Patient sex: F
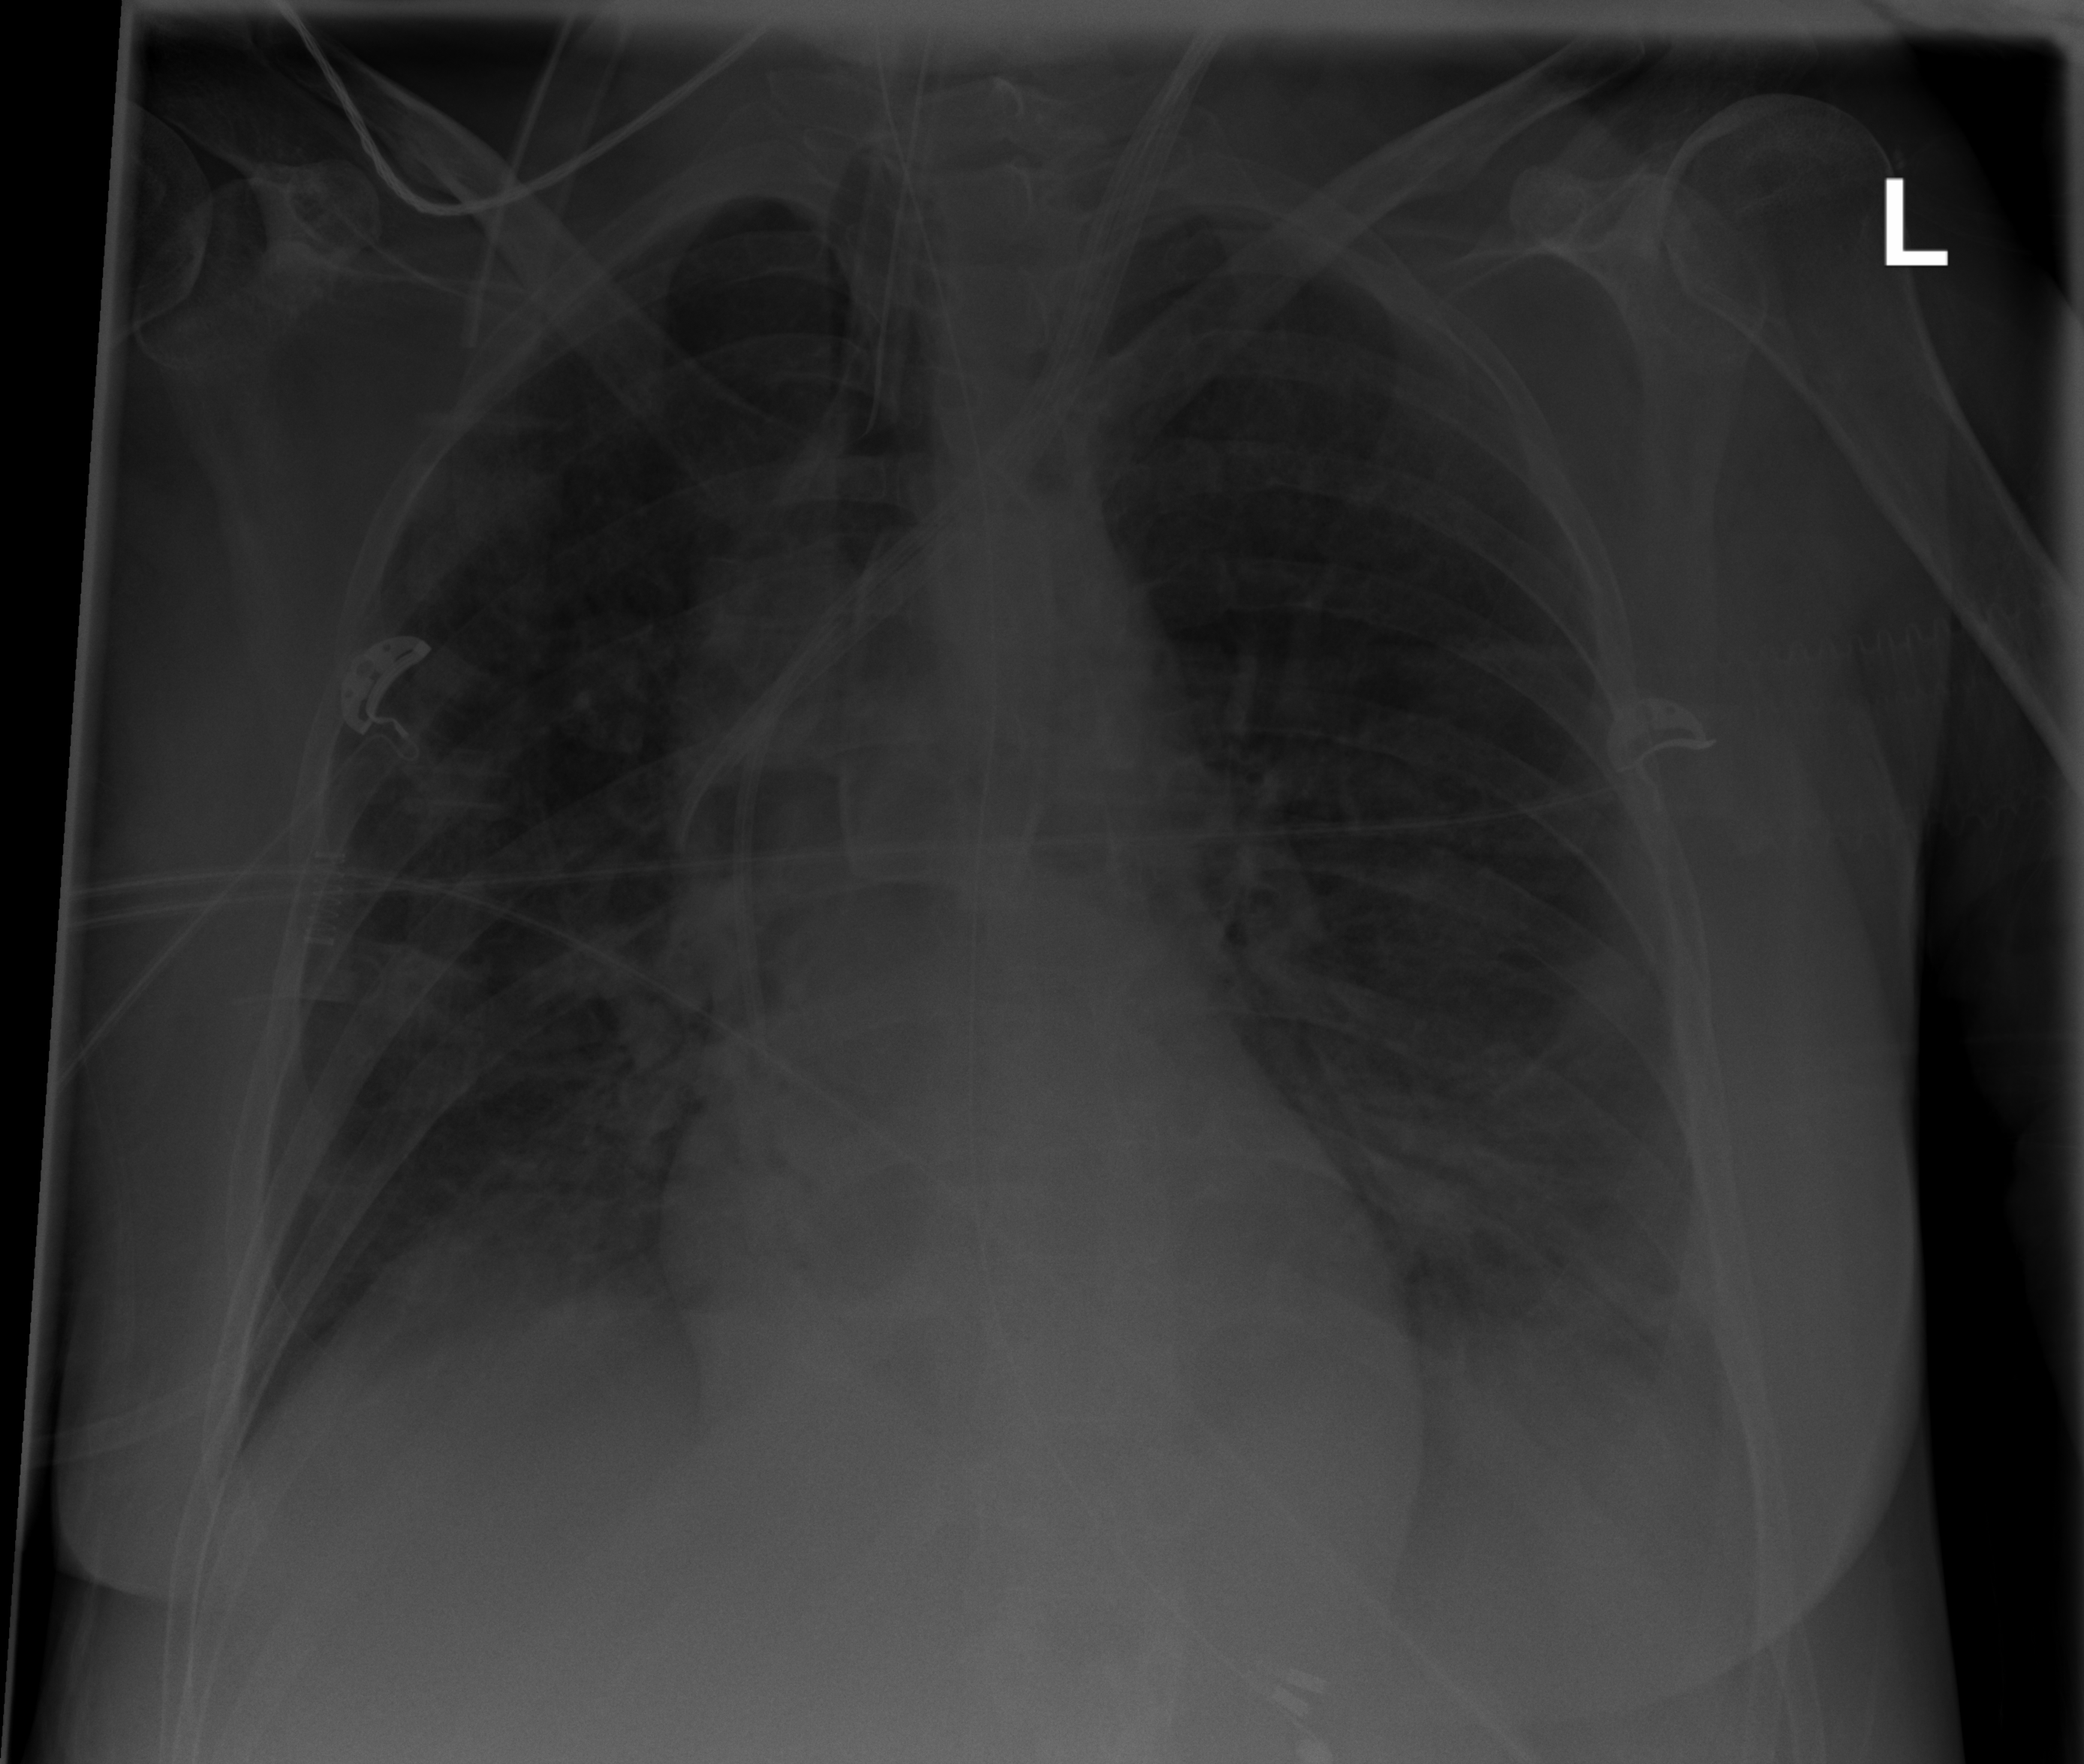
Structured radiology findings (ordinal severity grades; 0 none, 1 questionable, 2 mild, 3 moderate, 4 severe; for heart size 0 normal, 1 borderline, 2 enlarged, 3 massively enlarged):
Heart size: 0
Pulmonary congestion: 3
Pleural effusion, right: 2
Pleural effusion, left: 2
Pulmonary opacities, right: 2
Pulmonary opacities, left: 2
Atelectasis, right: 2
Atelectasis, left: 2